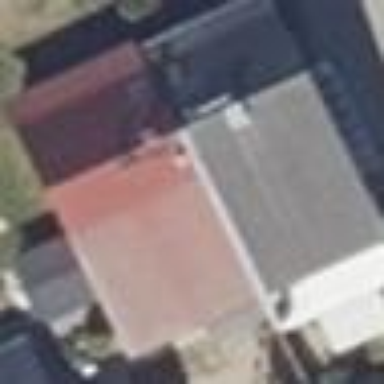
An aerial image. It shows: Simple and straightforward house.